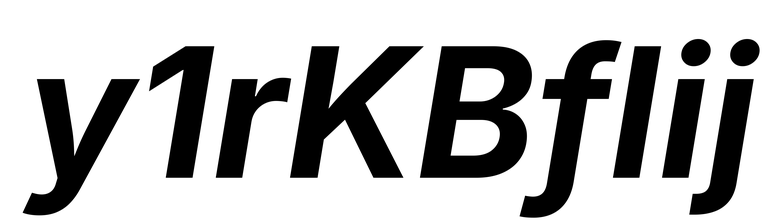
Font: Inter-Italic_Bold_Italic